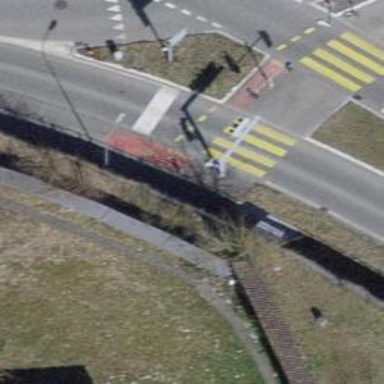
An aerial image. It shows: Crossing with traffic signals. It is zebra crossing.